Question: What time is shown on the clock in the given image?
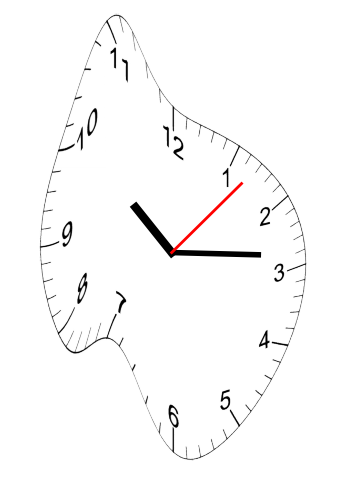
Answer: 10:14:07